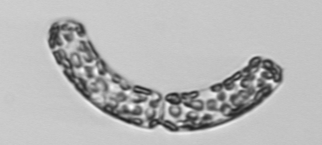
Label: Guinardia_striata